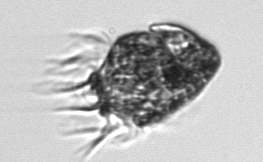
Label: Strombidium_morphotype1